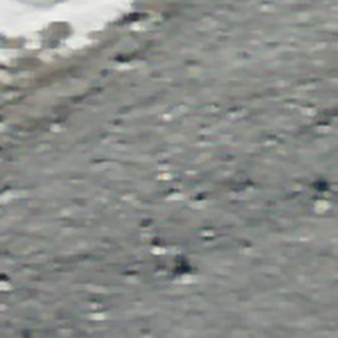
Label: other